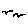
Label: bird